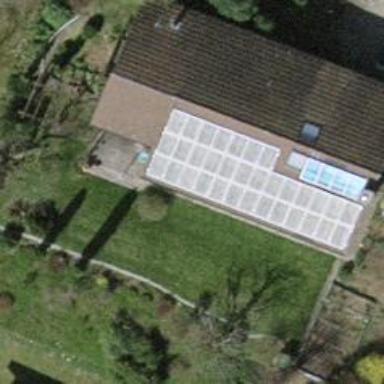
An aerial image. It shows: Solar photovoltaic panel generator.